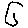
Label: moon